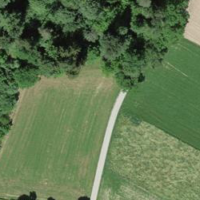
EUNIS habitat code: 43
Species observed at this site:
Fagopyrum esculentum